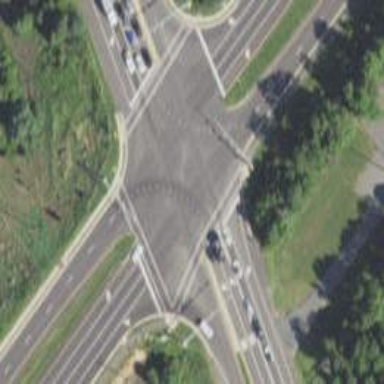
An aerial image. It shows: Marked crossing on asphalt cycleway road.